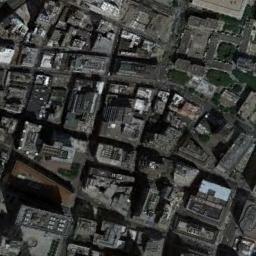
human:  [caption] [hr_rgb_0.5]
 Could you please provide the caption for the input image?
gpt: An economic area has lots of buildings and some roads go through the commercial area .

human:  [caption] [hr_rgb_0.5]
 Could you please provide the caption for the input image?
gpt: There are many dense tall buildings and several roads and many trees in a business district .

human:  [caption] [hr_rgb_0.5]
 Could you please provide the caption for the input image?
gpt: The building is very high .

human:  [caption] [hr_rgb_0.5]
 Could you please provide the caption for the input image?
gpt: The commercial area is consist of many buildings .

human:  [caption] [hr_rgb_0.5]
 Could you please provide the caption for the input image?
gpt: There are many black buildings arranged neatly on a commercial area .